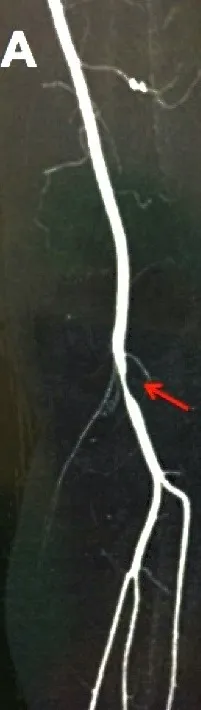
Reconstrucoes de angiotomografia evidenciando a estenose ocasionada pelo cisto em exposicao anterior.
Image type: radiology (mri)